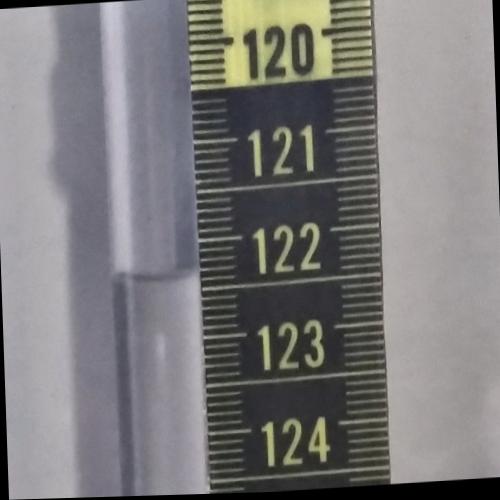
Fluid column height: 122.4 cm